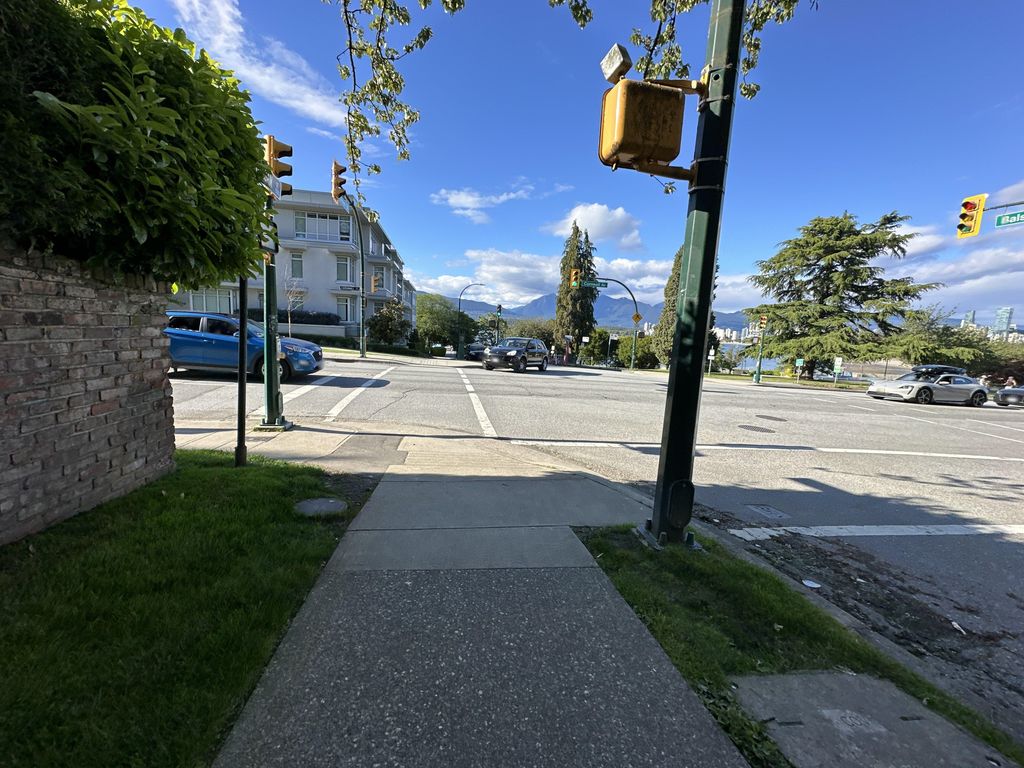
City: vancouver